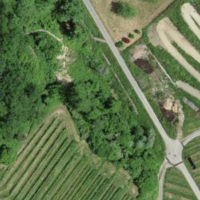
EUNIS habitat code: 40
Species observed at this site:
Lythrum salicaria
Cirsium vulgare
Corvus corone
Motacilla cinerea
Parus major
Emberiza citrinella
Datura stramonium
Convallaria majalis
Corvus corax
Spinus spinus
Turdus merula